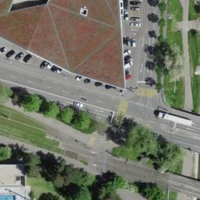
EUNIS habitat code: 57
Species observed at this site:
Sinapis alba
Fagopyrum esculentum